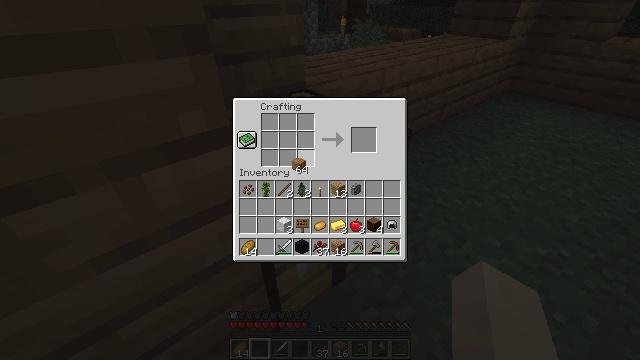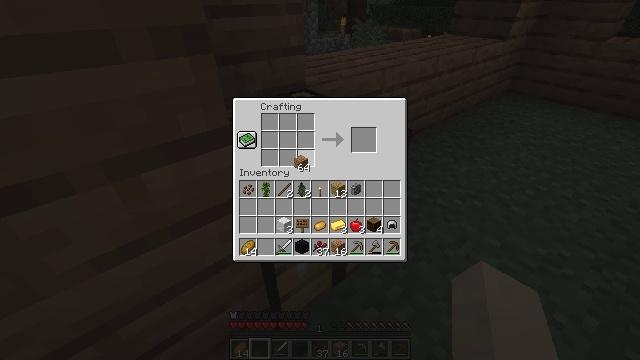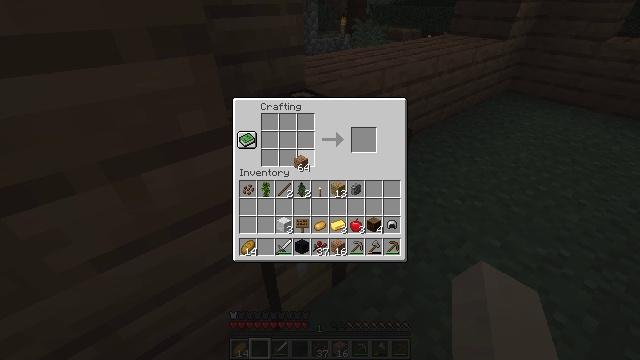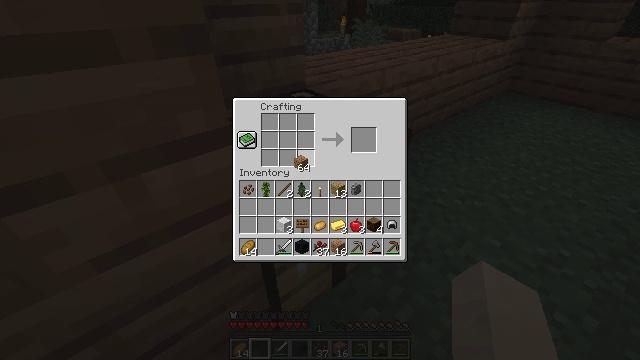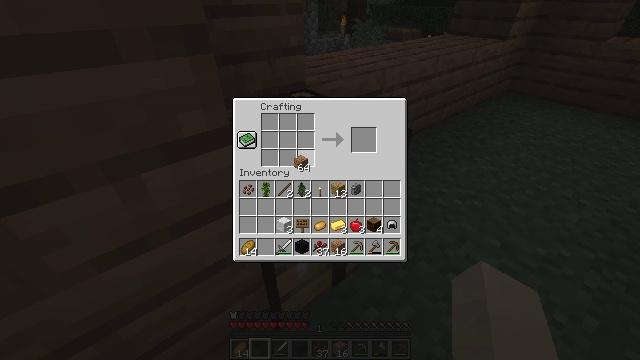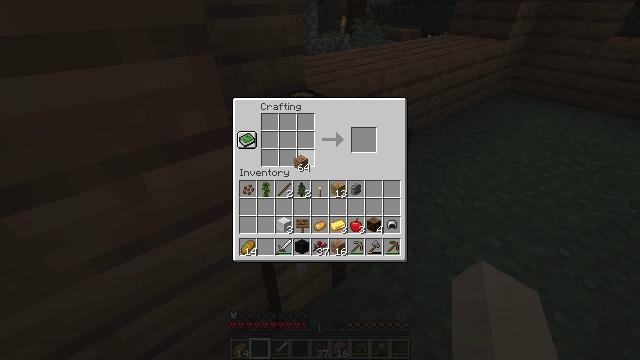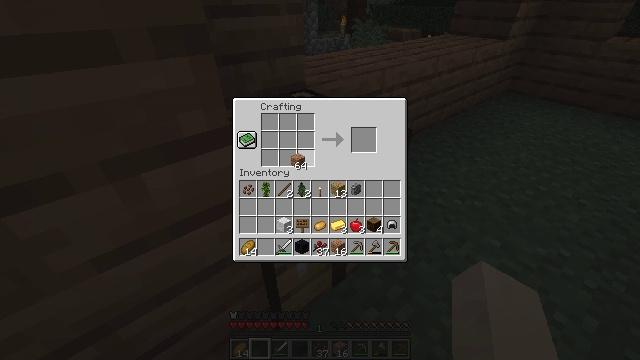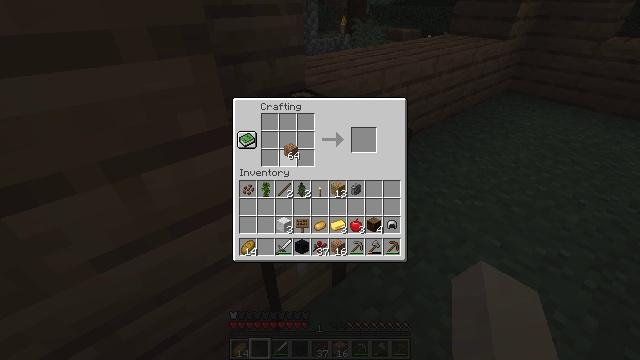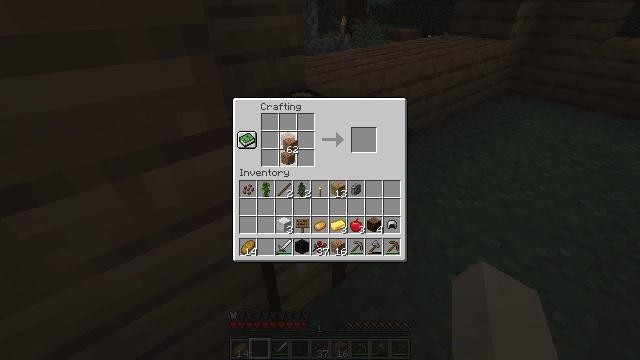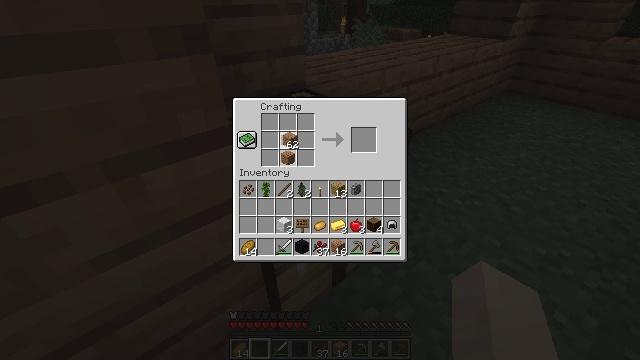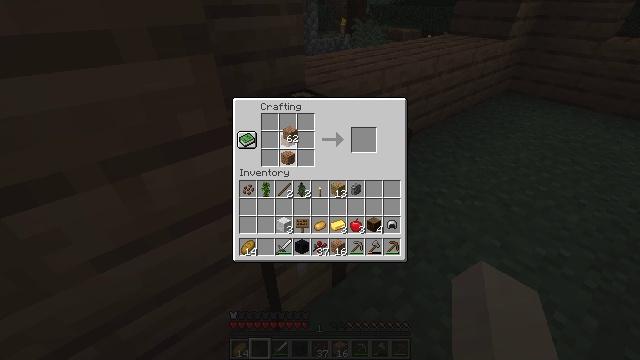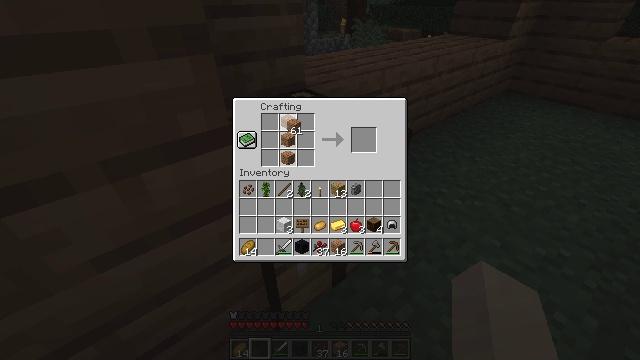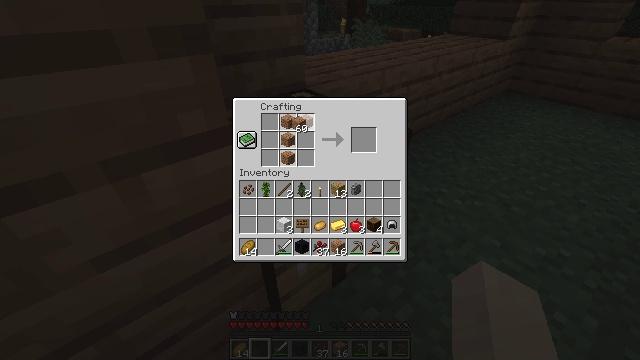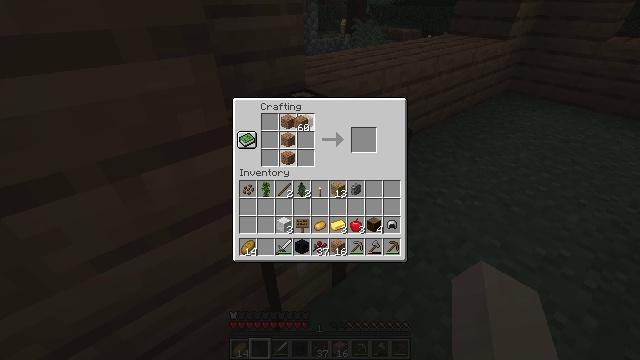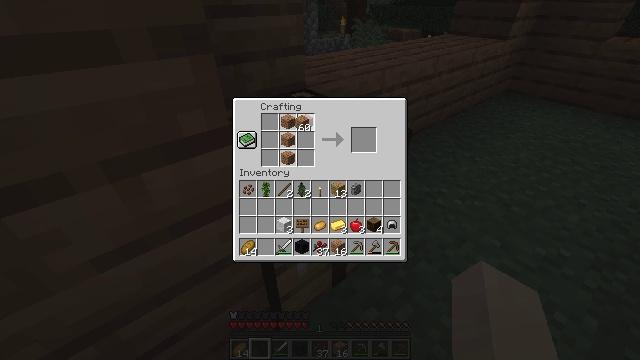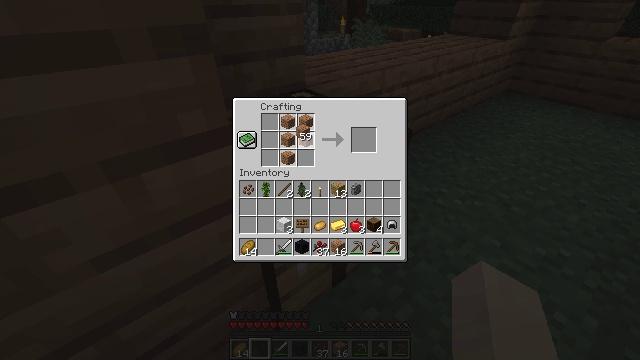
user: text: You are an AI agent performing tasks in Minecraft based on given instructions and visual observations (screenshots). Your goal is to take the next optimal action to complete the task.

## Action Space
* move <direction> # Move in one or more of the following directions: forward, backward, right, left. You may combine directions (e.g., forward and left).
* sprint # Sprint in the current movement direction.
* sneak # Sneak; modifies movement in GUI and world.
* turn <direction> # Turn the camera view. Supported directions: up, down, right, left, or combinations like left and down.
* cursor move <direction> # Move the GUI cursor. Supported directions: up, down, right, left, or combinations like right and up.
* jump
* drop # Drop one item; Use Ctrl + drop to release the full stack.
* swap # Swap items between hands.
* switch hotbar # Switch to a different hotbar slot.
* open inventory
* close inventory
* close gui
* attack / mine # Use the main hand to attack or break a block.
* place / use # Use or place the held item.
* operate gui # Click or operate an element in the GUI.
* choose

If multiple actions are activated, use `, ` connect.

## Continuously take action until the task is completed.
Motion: motion action
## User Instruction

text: Use the crafting table to make a jungle door.
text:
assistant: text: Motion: no_op
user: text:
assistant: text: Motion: no_op
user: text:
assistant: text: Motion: no_op
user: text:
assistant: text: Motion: no_op
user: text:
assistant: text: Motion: no_op
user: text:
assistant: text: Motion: choose
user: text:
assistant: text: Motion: cursor move up, choose
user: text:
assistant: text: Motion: choose
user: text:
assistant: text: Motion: choose
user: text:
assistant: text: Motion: choose
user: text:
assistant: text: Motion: cursor move up, choose
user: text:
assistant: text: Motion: choose
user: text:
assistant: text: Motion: choose
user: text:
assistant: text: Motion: choose
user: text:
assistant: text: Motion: cursor move down, choose
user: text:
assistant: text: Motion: cursor move down, choose
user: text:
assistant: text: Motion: choose
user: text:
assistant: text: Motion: choose
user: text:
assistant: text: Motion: choose
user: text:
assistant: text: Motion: choose
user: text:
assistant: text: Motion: choose
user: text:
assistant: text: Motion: choose
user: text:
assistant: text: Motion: cursor move down
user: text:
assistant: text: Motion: no_op
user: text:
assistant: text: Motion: no_op
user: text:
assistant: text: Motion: cursor move right and down
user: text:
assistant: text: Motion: cursor move right and down
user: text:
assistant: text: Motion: cursor move right
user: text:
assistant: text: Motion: no_op
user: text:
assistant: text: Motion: no_op